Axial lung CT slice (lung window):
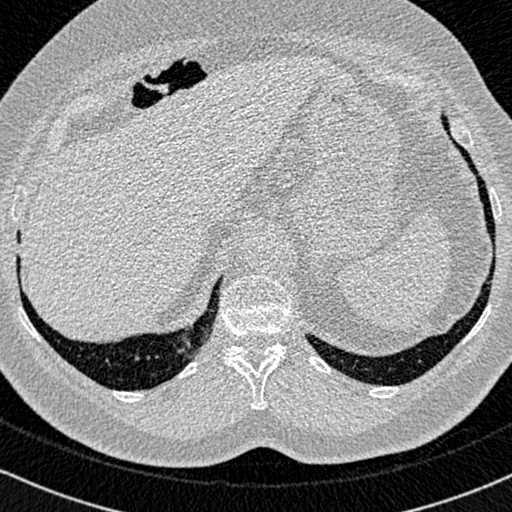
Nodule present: no